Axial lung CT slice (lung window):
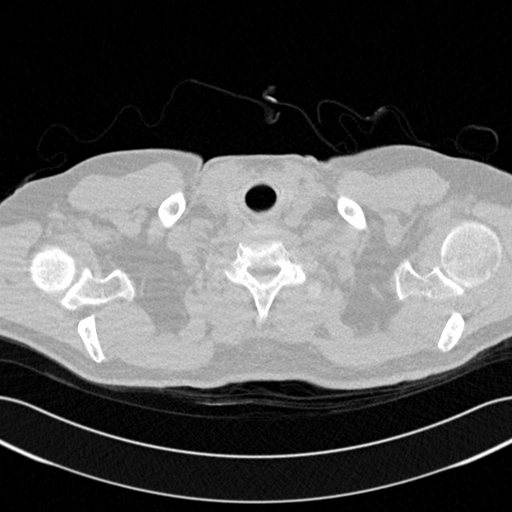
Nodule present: no